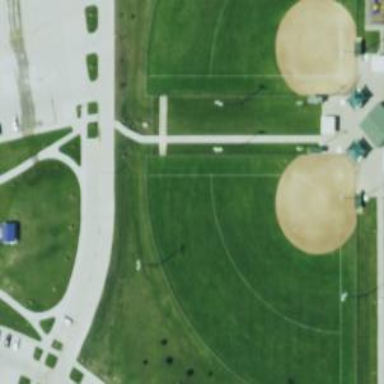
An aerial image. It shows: Softball pitch for leisure sports.